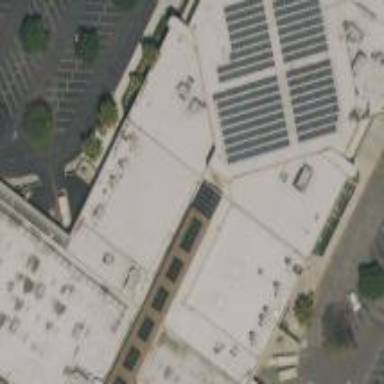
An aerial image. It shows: Part of the building is designated for retail.